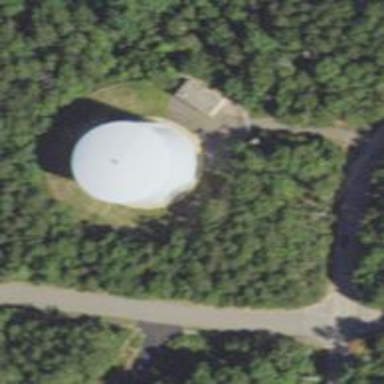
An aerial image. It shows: Water tower that is man-made.